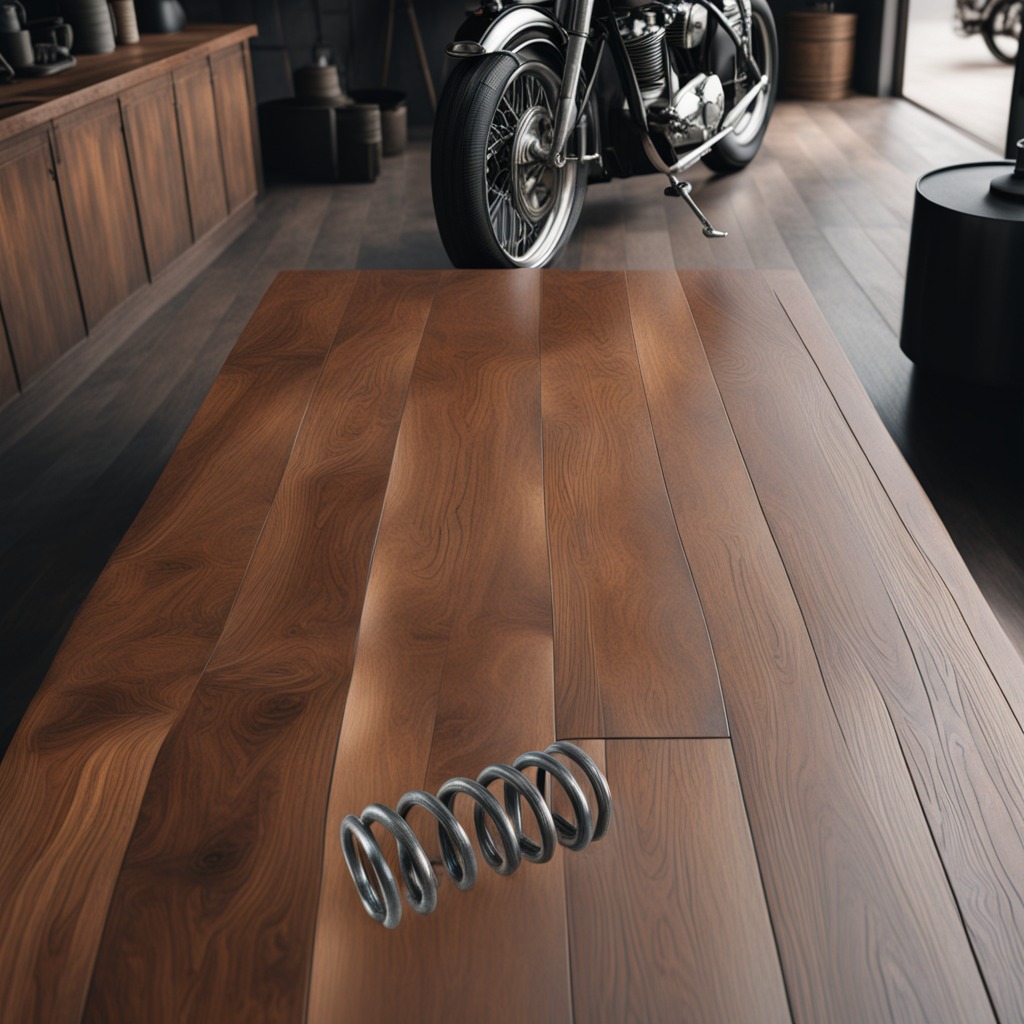
A coiled metal spring is lying on the wooden table in a vintage motorcycle garage.